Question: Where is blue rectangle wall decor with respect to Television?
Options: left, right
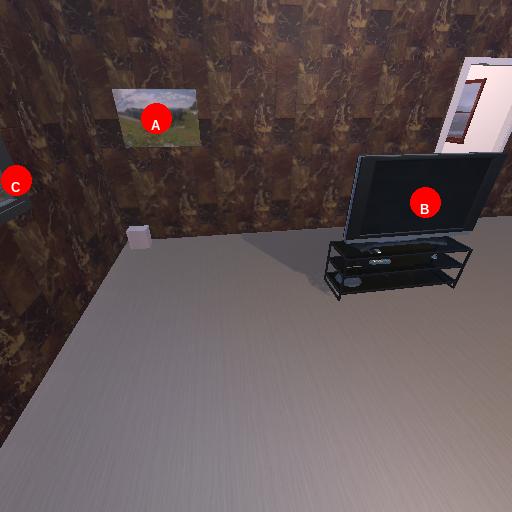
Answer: left